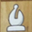
Piece: wB